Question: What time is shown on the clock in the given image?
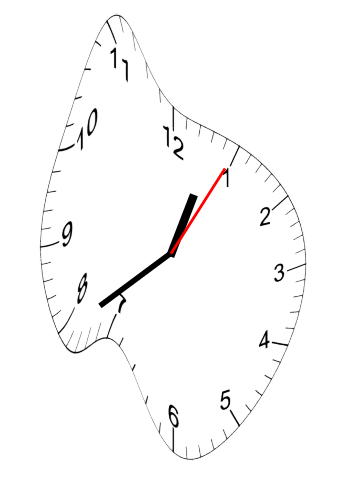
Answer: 12:39:05